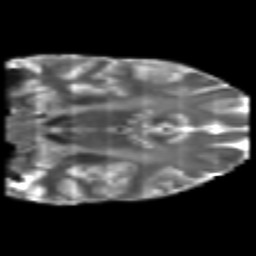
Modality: T2w
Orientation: coronal
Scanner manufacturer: philips
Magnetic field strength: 3 T
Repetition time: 8.6 s
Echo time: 0.127 s